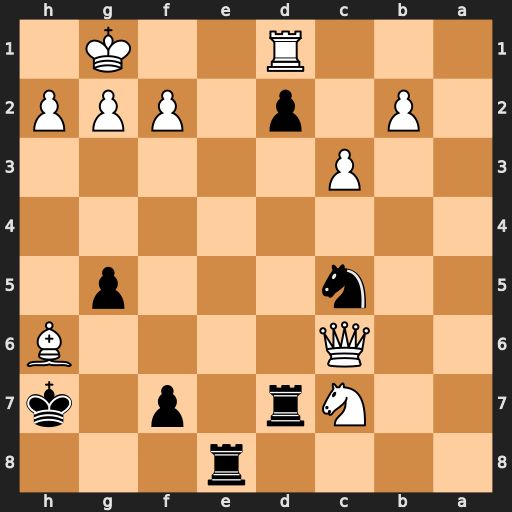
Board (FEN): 4r3/2Nr1p1k/2Q4B/2n3p1/8/2P5/1P1p1PPP/3R2K1
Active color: b
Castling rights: -
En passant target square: -
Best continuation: Re1+ Rxe1 dxe1=Q#